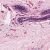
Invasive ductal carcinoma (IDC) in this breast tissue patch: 0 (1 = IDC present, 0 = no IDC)